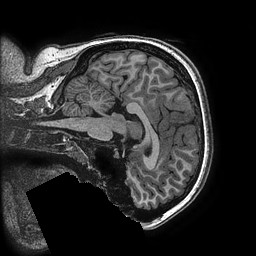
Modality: T1w
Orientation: sagittal
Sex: female
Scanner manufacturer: ge
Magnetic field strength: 3 T
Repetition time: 0.0077 s
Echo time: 0.003436 s